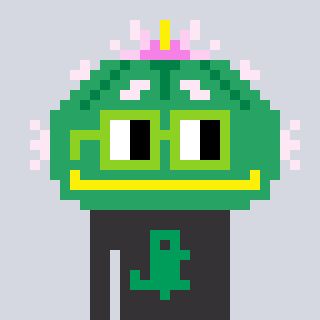
a pixel art character with square light green glasses, a peyote-shaped head and a grayscale-colored body on a cool background